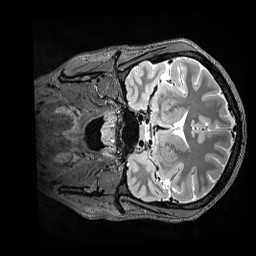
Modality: T2w
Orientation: coronal
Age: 28
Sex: male
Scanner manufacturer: siemens
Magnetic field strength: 3 T
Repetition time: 3.2 s
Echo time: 0.564 s